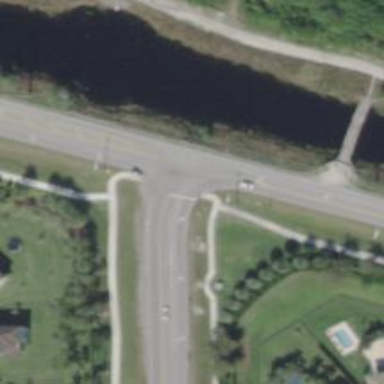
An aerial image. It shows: Tertiary road.